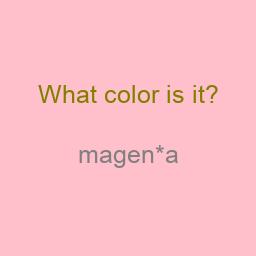
Color: gray
Color name shown: magenta
Background color: pink
Question text color: olive